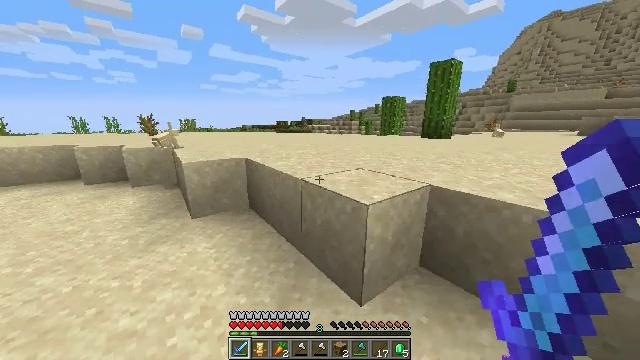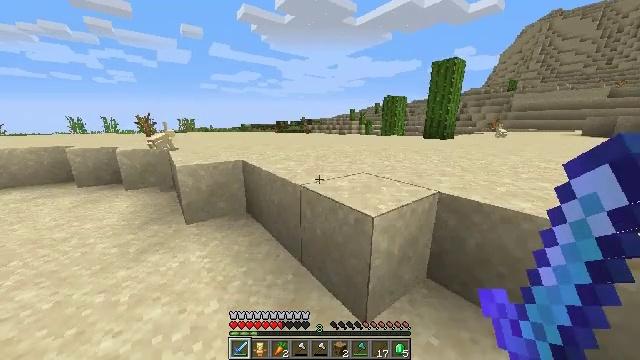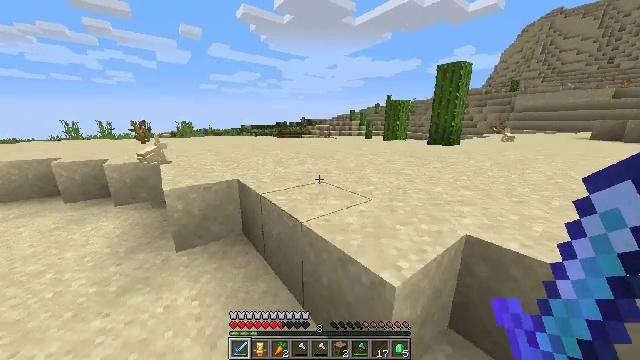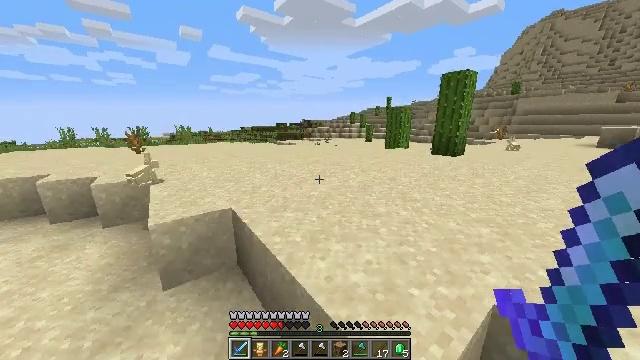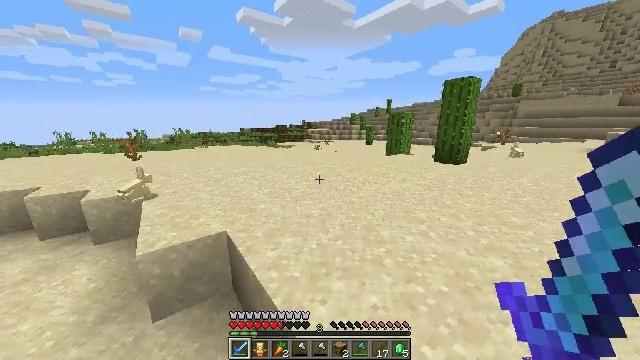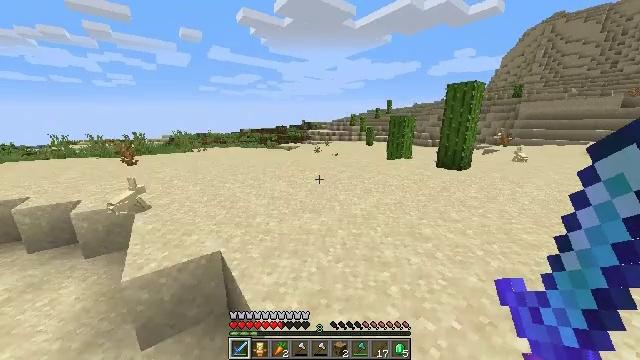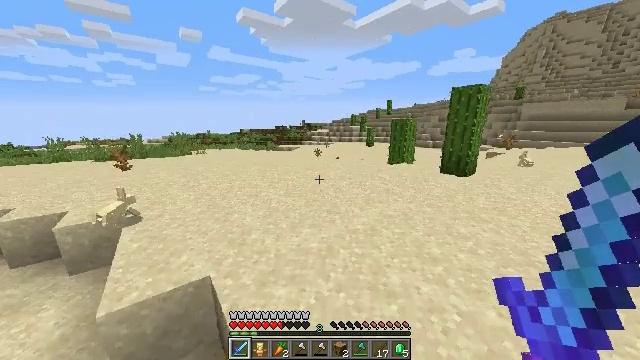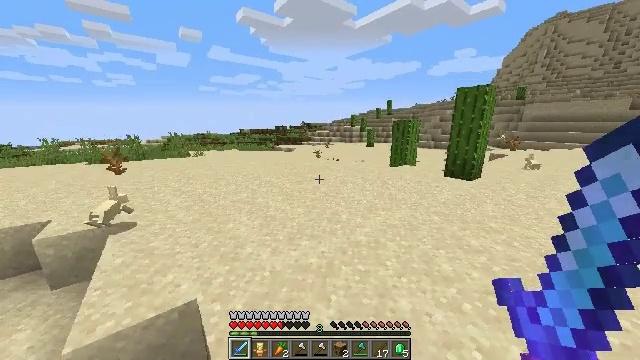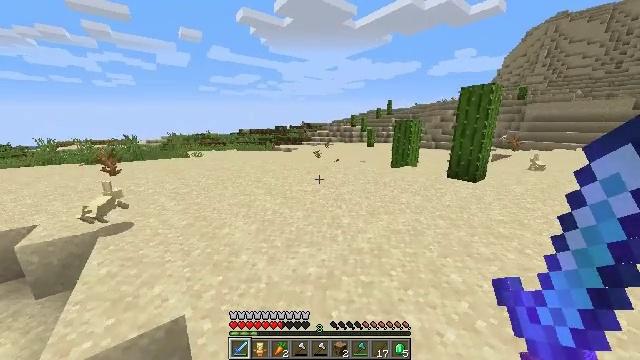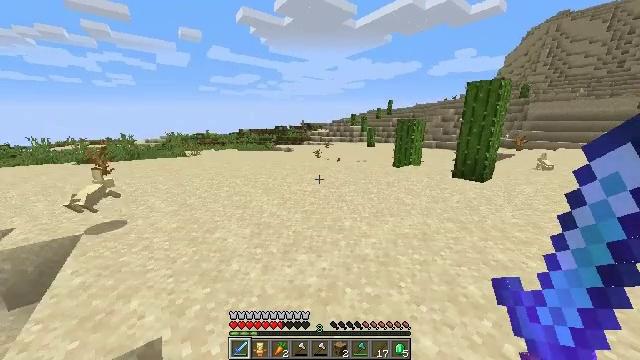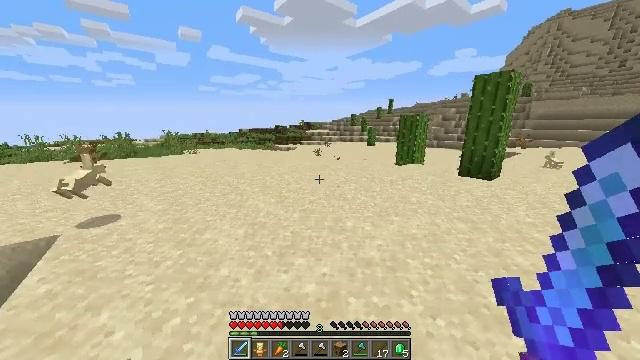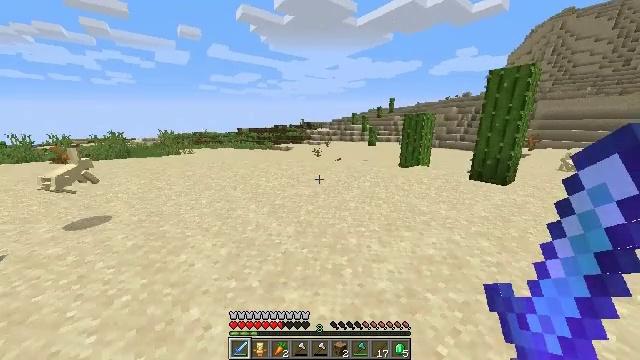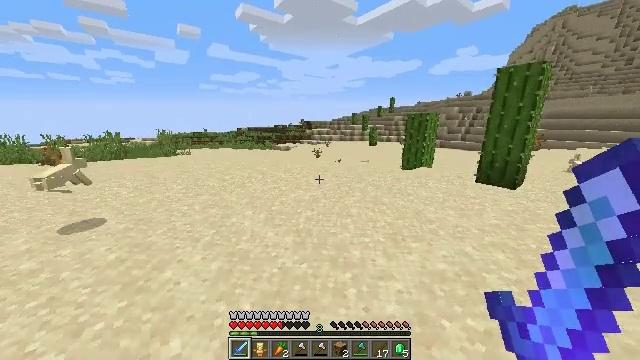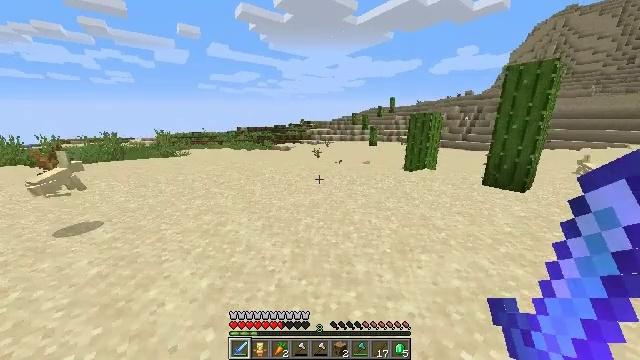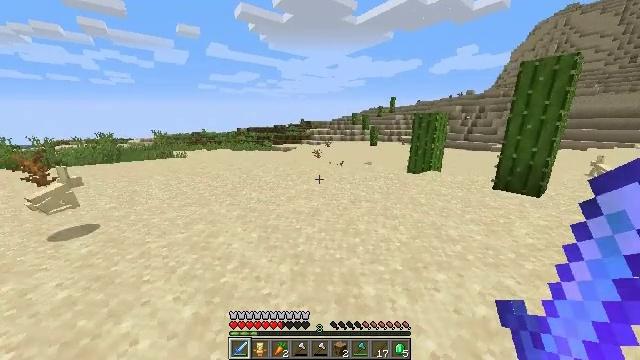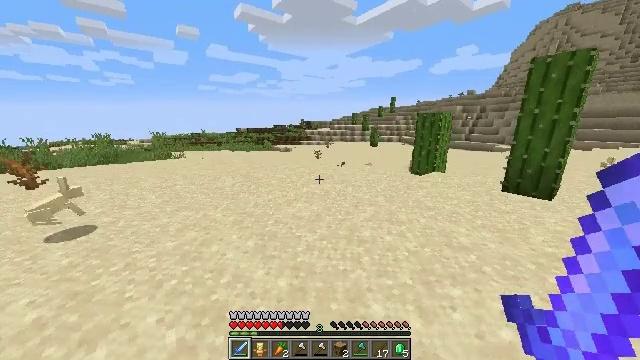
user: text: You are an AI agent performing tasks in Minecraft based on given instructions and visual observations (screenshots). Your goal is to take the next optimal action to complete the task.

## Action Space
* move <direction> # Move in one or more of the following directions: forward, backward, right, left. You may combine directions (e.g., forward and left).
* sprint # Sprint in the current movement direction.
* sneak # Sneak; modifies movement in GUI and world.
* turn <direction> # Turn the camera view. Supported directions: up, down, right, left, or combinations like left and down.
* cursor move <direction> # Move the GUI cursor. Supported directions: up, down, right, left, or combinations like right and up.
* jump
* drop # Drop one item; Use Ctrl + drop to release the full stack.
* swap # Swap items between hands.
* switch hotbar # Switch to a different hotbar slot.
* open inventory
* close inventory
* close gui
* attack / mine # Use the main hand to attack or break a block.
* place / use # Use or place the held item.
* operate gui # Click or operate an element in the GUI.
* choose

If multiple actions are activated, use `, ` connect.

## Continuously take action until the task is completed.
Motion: motion action
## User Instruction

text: Collect the dead bush from dry areas.
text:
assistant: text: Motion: move forward
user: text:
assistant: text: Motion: move forward, jump
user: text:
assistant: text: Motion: move forward, jump
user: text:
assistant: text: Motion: move forward, jump
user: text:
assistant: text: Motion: move forward
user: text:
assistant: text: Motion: move forward
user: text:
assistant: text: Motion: move forward
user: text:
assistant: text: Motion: move forward
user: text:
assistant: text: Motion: move forward
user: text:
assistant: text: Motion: move forward
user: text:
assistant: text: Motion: move forward
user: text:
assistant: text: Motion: move forward
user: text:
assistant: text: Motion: move forward
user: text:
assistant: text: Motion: move forward
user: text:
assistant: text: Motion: move forward
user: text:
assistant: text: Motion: move forward
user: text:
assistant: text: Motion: move forward
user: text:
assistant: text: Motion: move forward
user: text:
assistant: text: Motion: move forward
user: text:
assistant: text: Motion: move forward
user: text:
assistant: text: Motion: move forward
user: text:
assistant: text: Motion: move forward
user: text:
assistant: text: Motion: move forward
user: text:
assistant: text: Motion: move forward
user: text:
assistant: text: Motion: move forward
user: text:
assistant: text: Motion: move forward
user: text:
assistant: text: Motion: move forward
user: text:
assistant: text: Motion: move forward
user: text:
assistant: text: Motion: move forward
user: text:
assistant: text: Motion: move forward